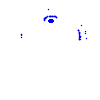
Particle: electron